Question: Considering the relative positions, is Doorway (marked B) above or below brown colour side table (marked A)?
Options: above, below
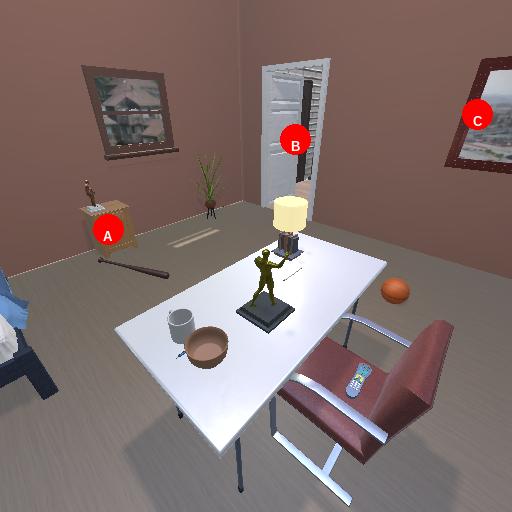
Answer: above